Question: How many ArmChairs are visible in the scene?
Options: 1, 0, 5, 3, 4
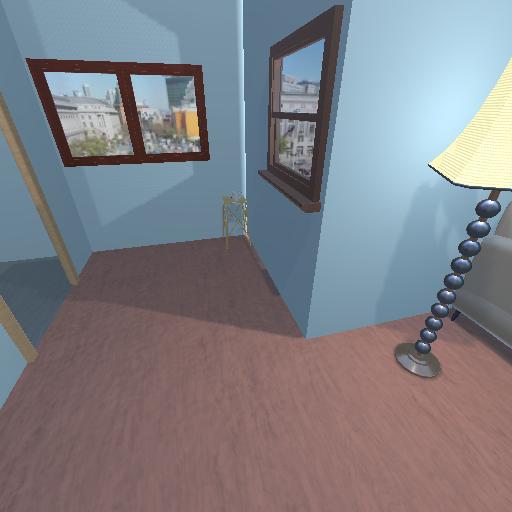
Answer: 1